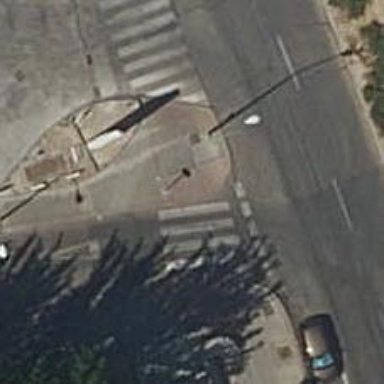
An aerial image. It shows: Sidewalk made of paving stones.